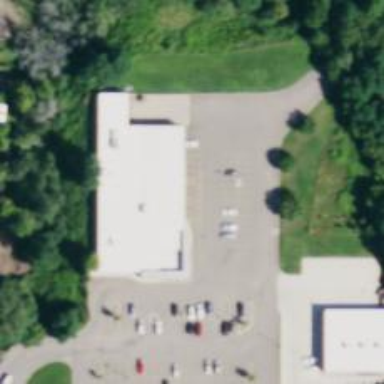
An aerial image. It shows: Parking space is available.